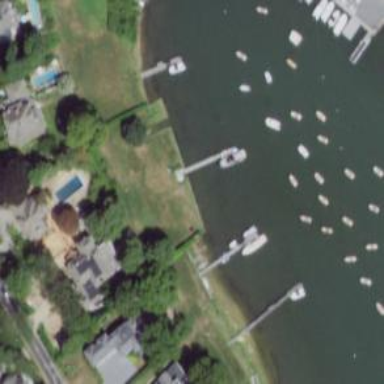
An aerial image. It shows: Man-made pier.